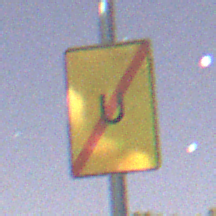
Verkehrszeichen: EndeUmleitung
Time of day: Night
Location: Outdoor (Nature)
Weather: Clear
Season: NotSpecified
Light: Natural